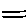
Label: line